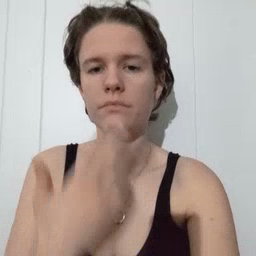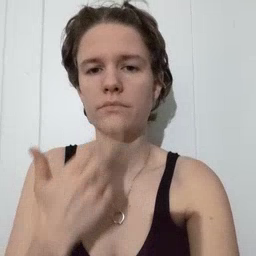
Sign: cute